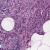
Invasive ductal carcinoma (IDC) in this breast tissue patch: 1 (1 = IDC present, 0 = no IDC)